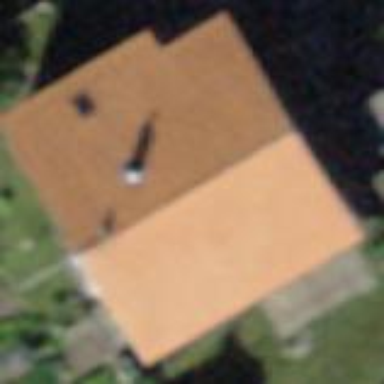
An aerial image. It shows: Gabled roofed house.